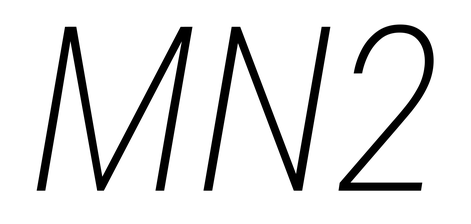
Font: Roboto-Italic_Condensed_ExtraLight_Italic